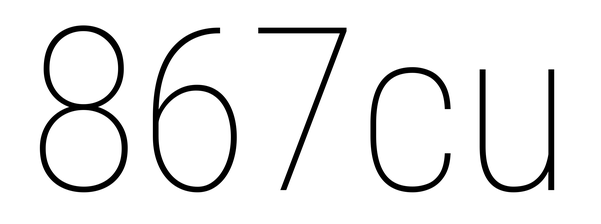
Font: Roboto_Condensed_Thin